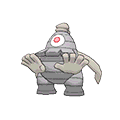
Pok\u00e9mon: dusclops